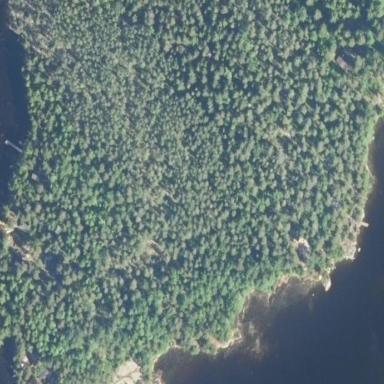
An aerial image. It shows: Forest area.